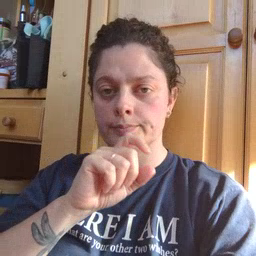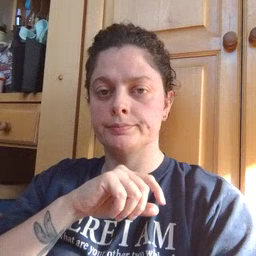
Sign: doll